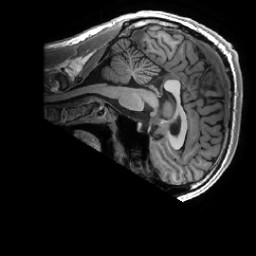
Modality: T1w
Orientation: sagittal
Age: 26
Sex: male
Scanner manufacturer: ge
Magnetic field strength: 3 T
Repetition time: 0.0073 s
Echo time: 0.003 s